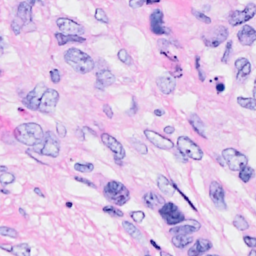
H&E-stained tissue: Breast